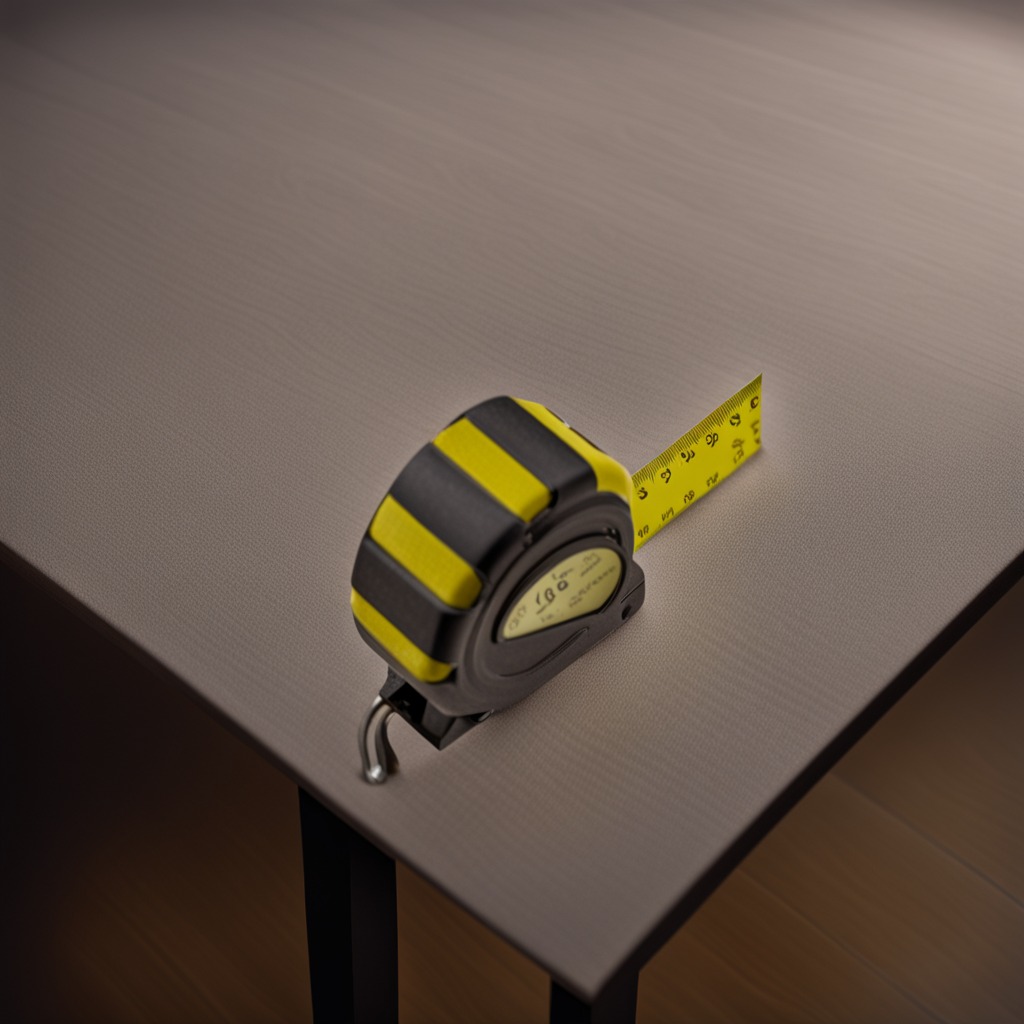
A measuring tape is lying on the wooden table.